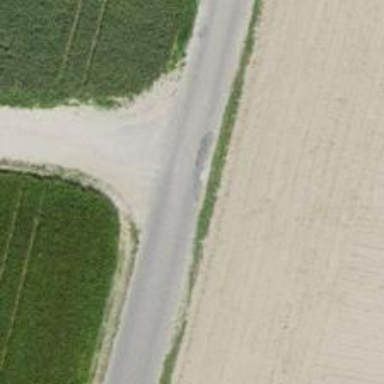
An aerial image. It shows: Service road with paved surface.